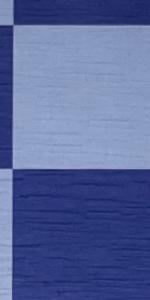
Label: Empty